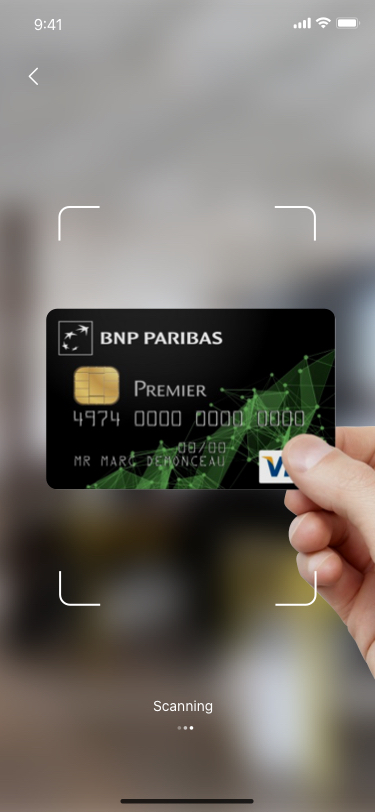
Text in this UI design:
Scanning